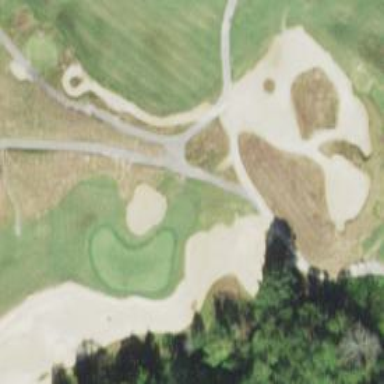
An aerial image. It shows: Footway that doubles as golf path.